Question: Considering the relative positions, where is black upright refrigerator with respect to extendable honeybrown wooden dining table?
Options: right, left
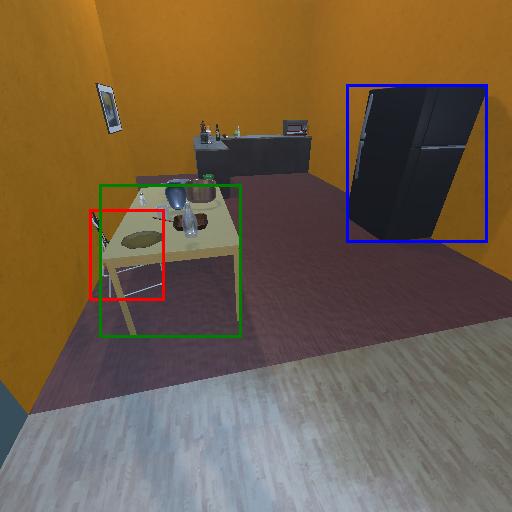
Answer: right